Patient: sex M, age 55
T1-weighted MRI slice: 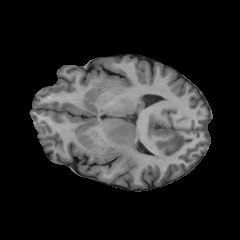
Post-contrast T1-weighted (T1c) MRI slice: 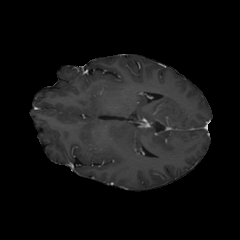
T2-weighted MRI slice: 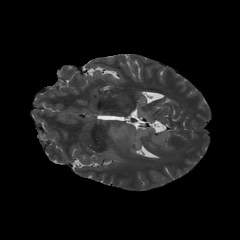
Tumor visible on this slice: yes
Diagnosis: Astrocytoma, IDH-wildtype
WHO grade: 2